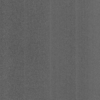
Label: dusty